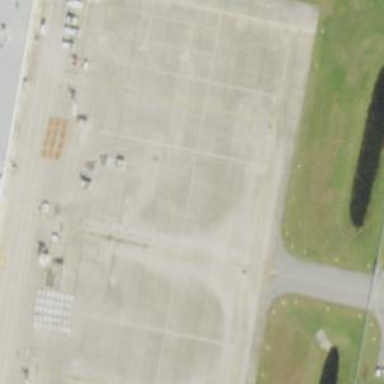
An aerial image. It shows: Apron at the airport.